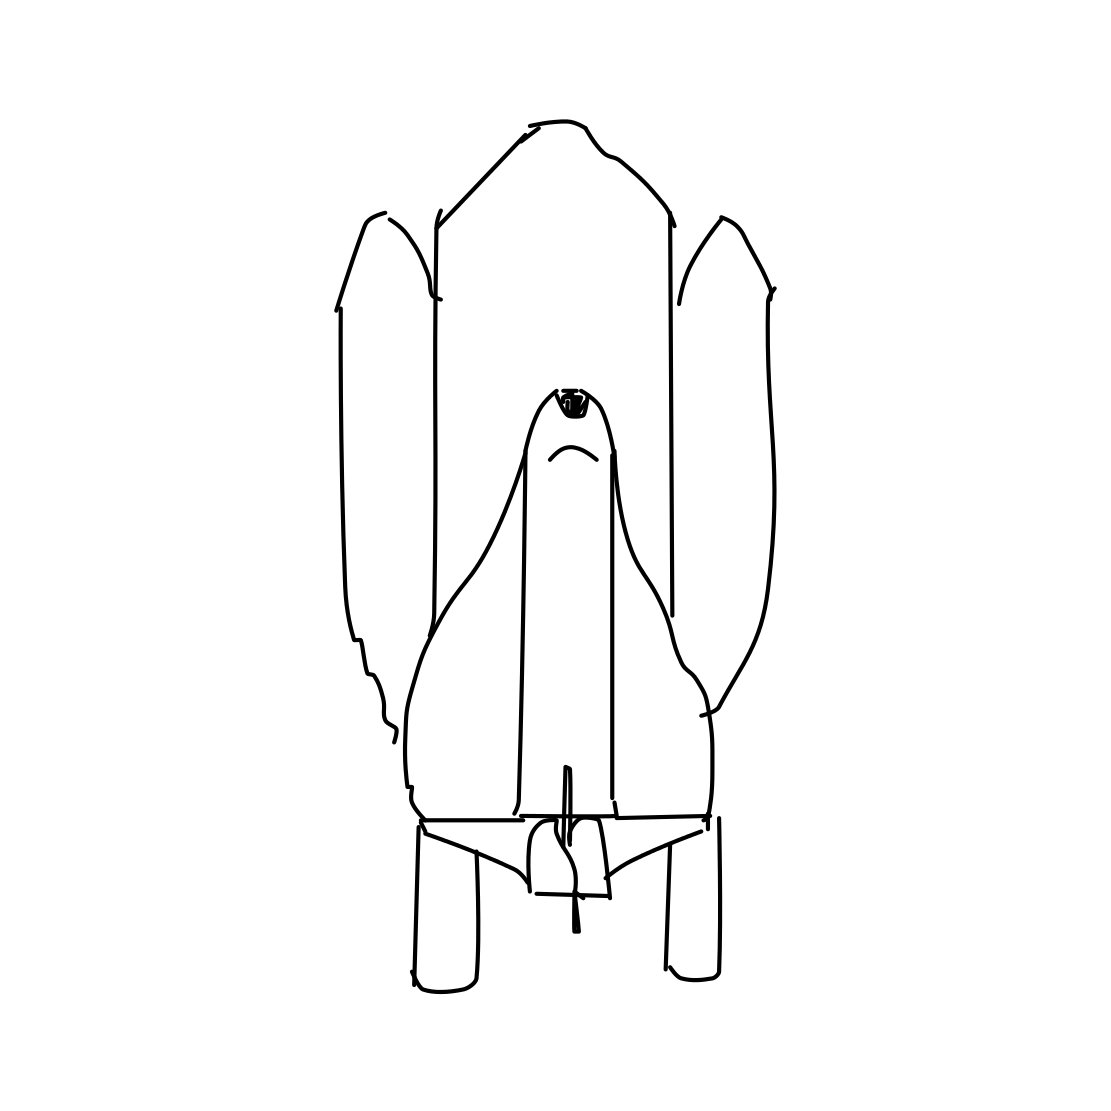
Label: space shuttle